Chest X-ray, PA view. Patient: 69 years old, sex F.
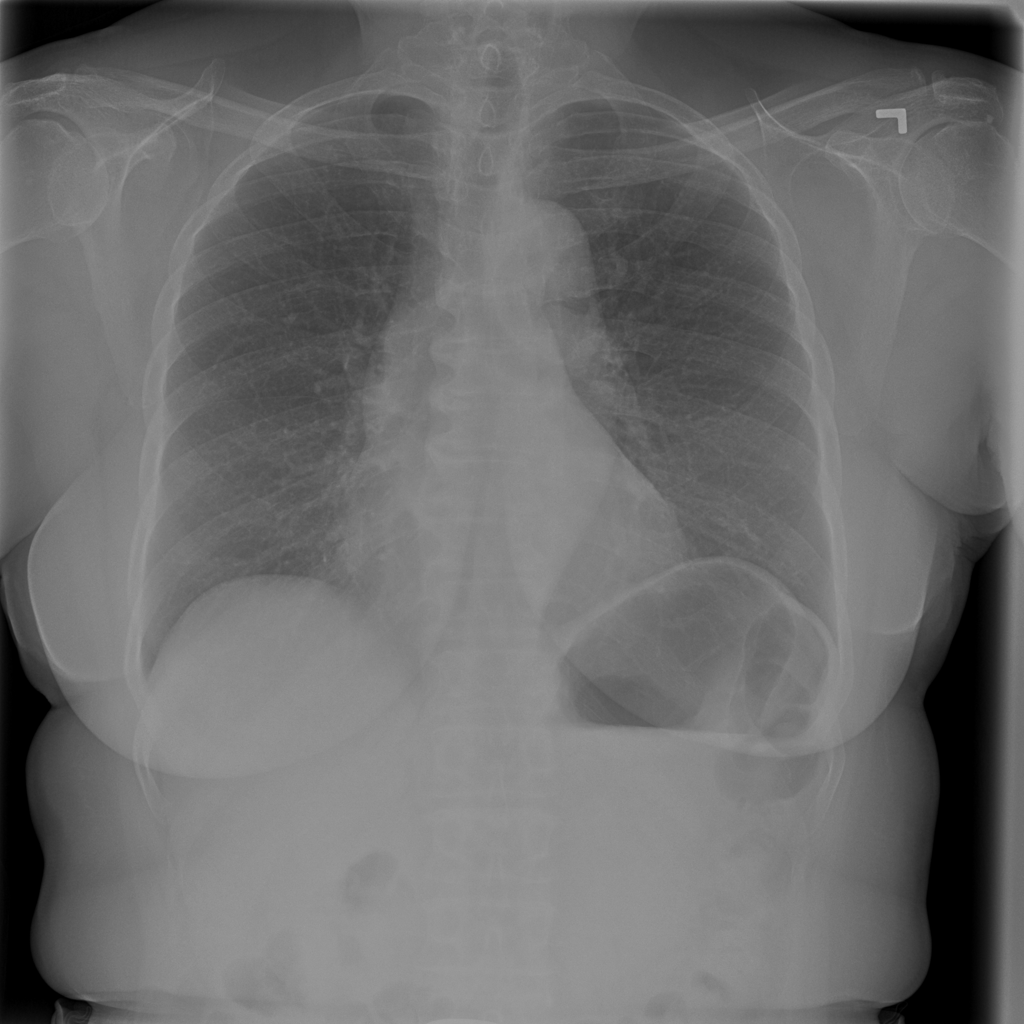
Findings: No Finding